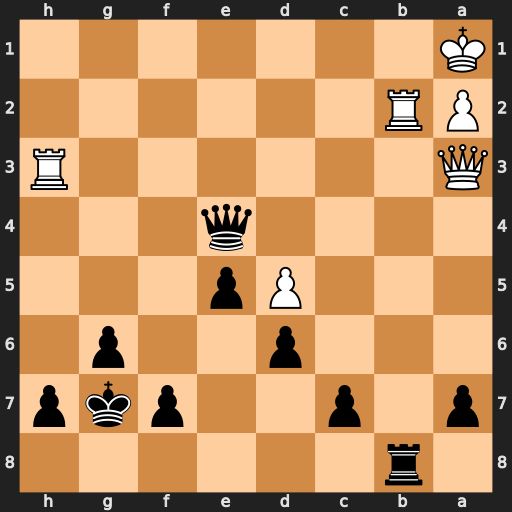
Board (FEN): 1r6/p1p2pkp/3p2p1/3Pp3/4q3/Q6R/PR6/K7
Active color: b
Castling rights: -
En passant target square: -
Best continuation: Qe1+ Rb1 Qxb1#